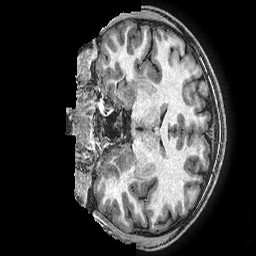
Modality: T1w
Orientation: coronal
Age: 17
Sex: male
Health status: ill
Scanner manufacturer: ge
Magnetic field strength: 3 T
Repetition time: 0.0077 s
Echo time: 0.003436 s